【题型】解答题　【知识点】平面几何　【难度】medium
已知：$\triangle ABC$ 中, $\angle ABC = 90^\circ$, $AB = BC = 1$, 点 $D$ 为 $BC$ 边上一动点, 点 $D$ 关于 $AB$、$AC$ 的对称点分别为 $E$、$F$, 以 $AE$、$AF$ 为邻边作平行四边形 $ AEGF$, $GF$ 交 $BC$ 边于 $H$。

(1) 平行四边形 $AEGF$ 是\_\_\_\_\_\_(填特殊平行四边形的名称)

(2) 连接 $EF$ 交 $AC$ 于点 $O$, 求证：$AO \cdot CF = AF \cdot FO$；

(3) 点 $D$ 在 $BC$ 上移动的过程中, 求 $BH$ 的最小值。
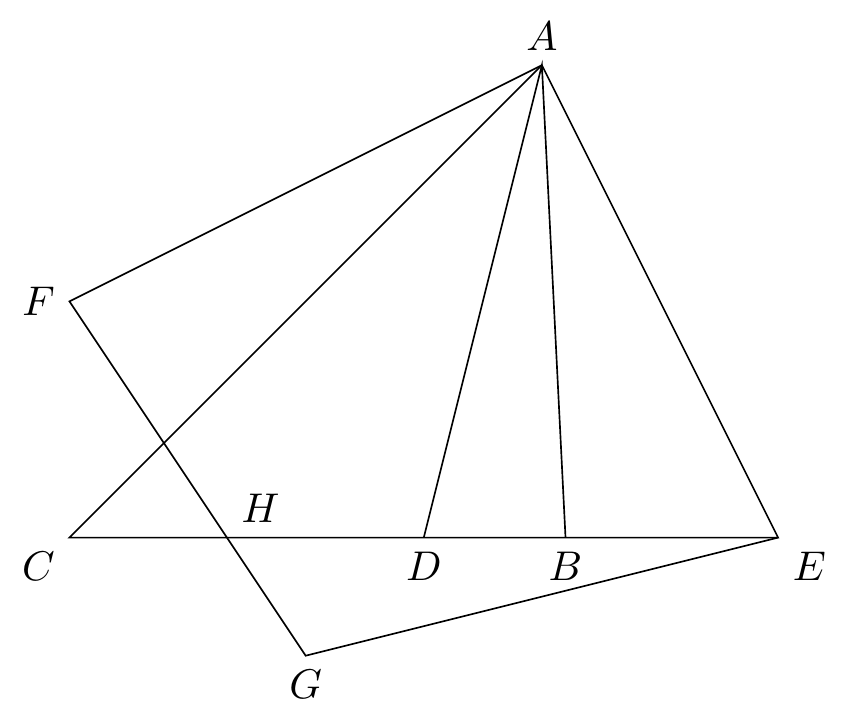
【解答】
解：(1) $\because$ $\angle ABC = 90^\circ$, $AB = BC$,

$\therefore$ $\angle BAC = 45^\circ$,

$\because$ $AE$、$AF$ 是 $AD$ 关于 $AB$ 和 $AC$ 的对称线段,

$\therefore$ $\angle EAF = 90^\circ$, $AE = AF$,

$\therefore$ 平行四边形 $AEGF$ 是正方形,

故答案为：正方形；

(2) $\because$ $\angle ABC = 90^\circ$, $AB = BC$,

$\therefore$ $\angle BAC = 45^\circ$,

$\because$ $AE$、$AF$ 是 $AD$ 关于 $AB$ 和 $AC$ 的对称线段,

$\therefore$ $\angle EAF = 90^\circ$, $AE = AF$,

$\therefore$ $\angle AFO = 45^\circ$,

$\therefore$ $\angle ACB = 45^\circ$, $\angle AOF = \angle EOC$,

$\therefore$ $\triangle AOF \sim \triangle EOC$,

$\therefore$ $\frac{AO}{OE} = \frac{OF}{OC}$,

$\therefore$ $\frac{AO}{OF} = \frac{OE}{OC}$,

$\therefore$ $\angle FOC = \angle AOE$,

$\therefore$ $\triangle FOC \sim \triangle AOE$,

$\therefore$ $\frac{FC}{AE} = \frac{FO}{AO}$,

$\because$ $AF = AE$,

$\therefore$ $\frac{FC}{AF} = \frac{FO}{AO}$,

$\therefore$ $AO \cdot CF = AF \cdot FO$；

(3) 连接 $FC$、$EF$, 设 $FC = a$, 则由对称可知 $CD = FC = a$, $BD = BE = 1 - a$,

$\because$ $\angle ABD = 90^\circ$,

$\therefore$ $D$、$B$、$E$ 在同一直线上,

$\therefore$ $FH // AE$,

$\therefore$ $\angle FHC = \angle AEB$,

$\therefore$ $\angle FCH = \angle ABE = 90^\circ$,

$\therefore$ $\triangle FCH \sim \triangle ABE$,

$\therefore$ $\frac{FC}{AB} = \frac{CH}{BE}$, 即 $\frac{a}{1} = \frac{CH}{1-a}$,

$\therefore$ $CH = a - a^2$,

$\therefore$ $BH = BC - CH = 1 - (a - a^2) = \left( a - \frac{1}{2} \right)^2 + \frac{3}{4}$,

$\therefore$ 当 $a = \frac{1}{2}$ 时, $BH$ 的最小值为 $\frac{3}{4}$。
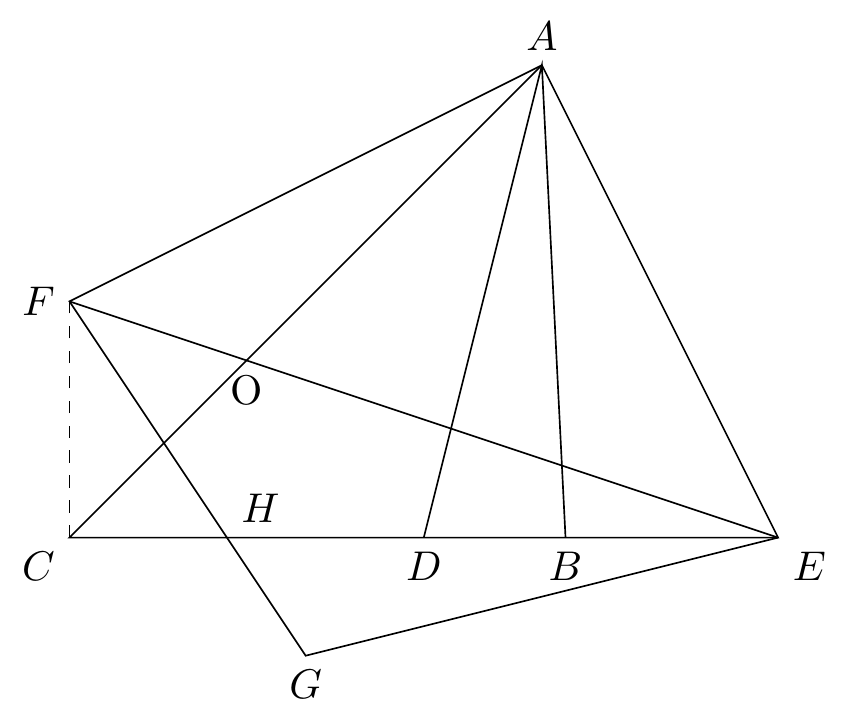